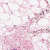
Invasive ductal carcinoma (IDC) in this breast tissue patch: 0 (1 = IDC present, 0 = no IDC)